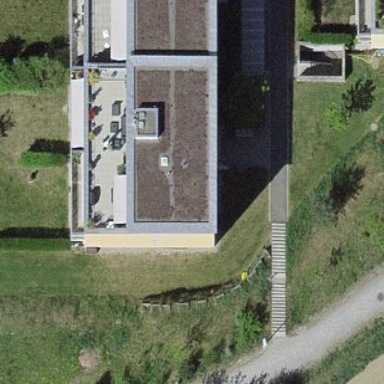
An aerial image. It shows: Residential building with flat roof.